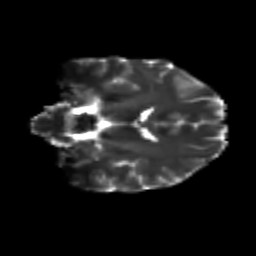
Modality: T2w
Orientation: coronal
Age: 25
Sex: female
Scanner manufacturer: siemens
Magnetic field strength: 3 T
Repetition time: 3.5 s
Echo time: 0.125 s